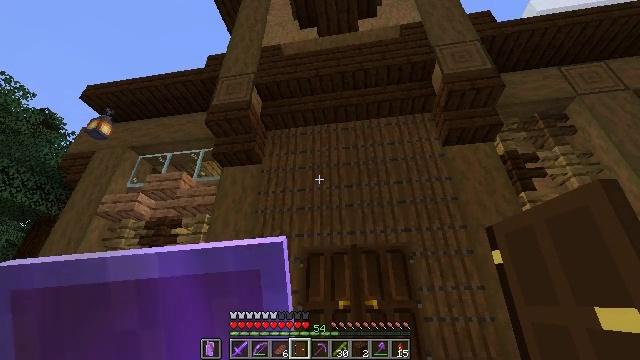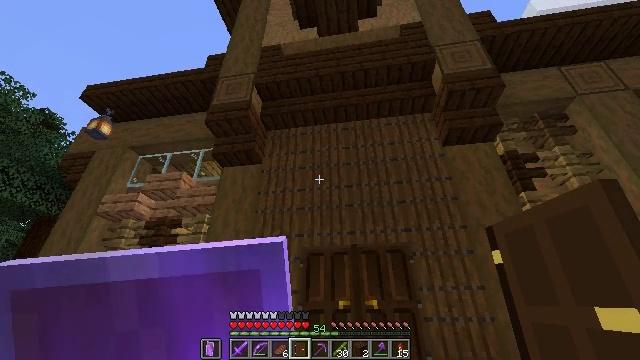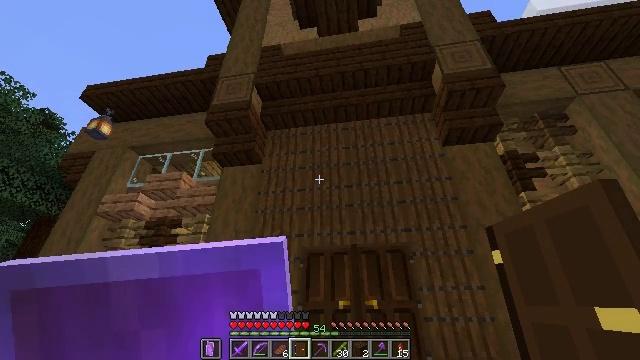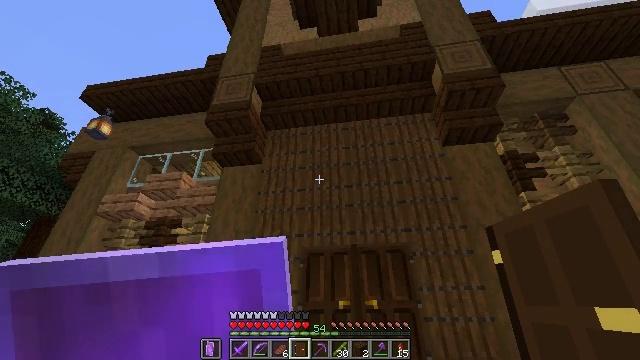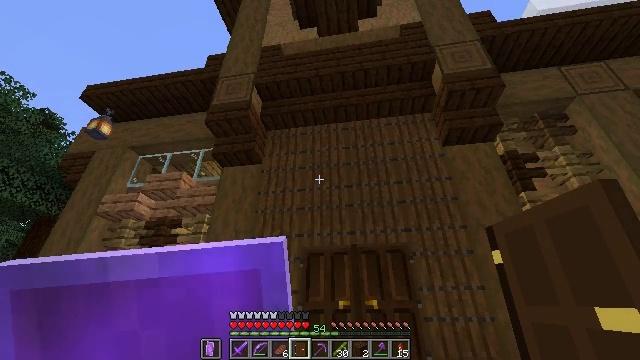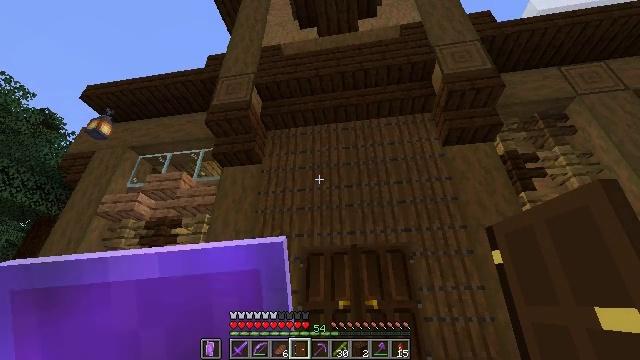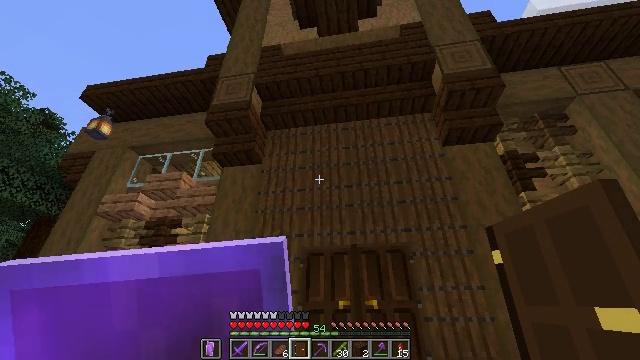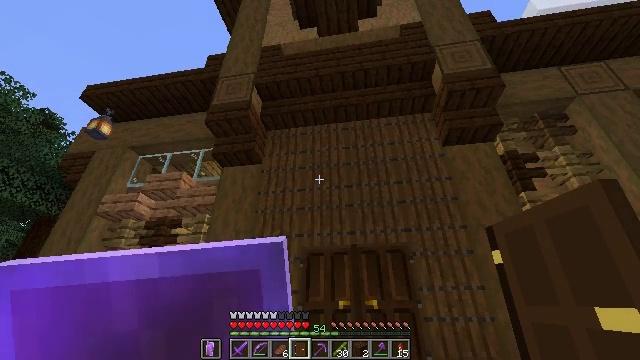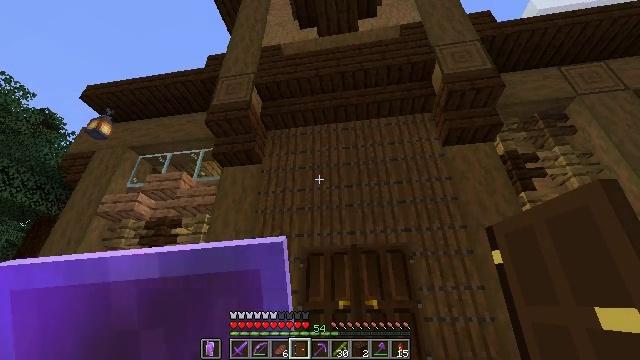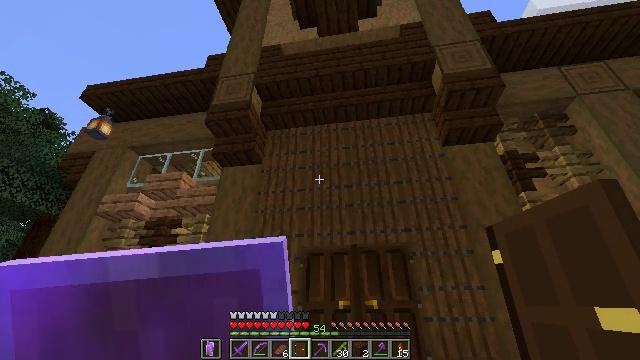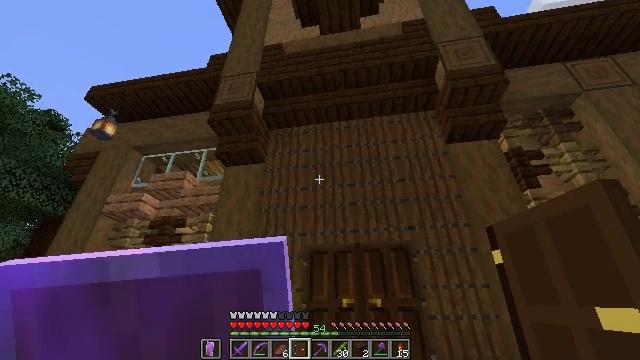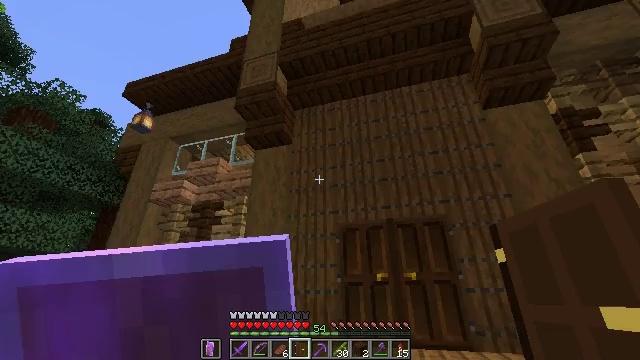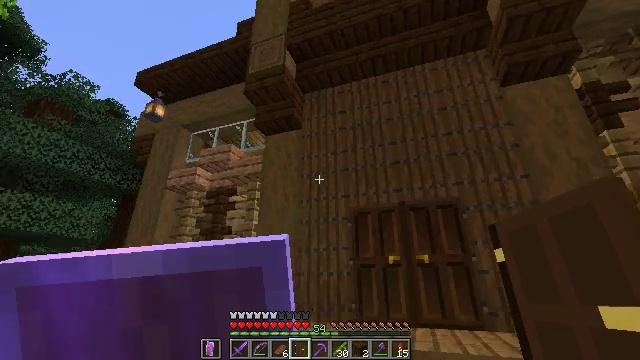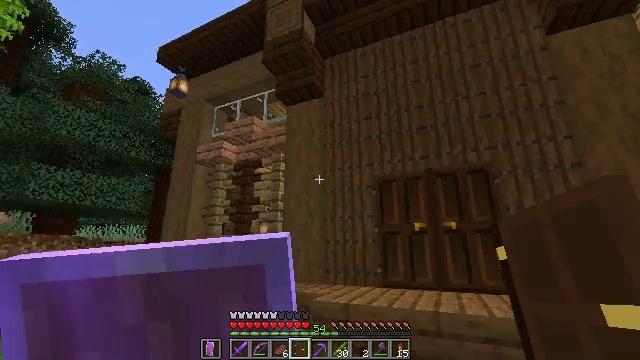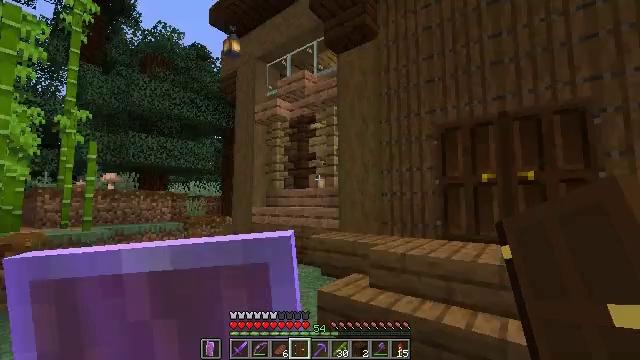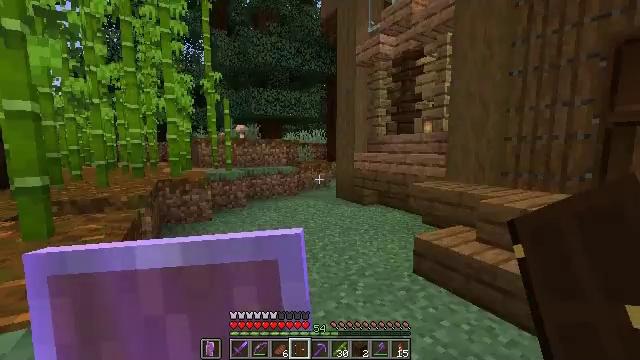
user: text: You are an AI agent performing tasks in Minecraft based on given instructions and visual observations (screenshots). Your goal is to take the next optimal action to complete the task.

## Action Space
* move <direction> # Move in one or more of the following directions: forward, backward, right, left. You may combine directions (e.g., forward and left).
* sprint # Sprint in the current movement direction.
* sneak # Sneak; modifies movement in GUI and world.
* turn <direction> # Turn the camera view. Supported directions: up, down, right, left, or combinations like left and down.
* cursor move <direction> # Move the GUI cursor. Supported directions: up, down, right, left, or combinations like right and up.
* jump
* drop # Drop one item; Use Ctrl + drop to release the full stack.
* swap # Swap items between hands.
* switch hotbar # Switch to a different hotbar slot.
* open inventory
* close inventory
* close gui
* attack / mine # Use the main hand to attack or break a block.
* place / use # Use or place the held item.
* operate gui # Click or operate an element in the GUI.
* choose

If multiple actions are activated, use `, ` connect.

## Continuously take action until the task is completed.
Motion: motion action
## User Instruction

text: Take spruce planks to craft a spruce pressure plate.
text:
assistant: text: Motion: no_op
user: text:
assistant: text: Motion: no_op
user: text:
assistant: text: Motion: no_op
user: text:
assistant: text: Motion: no_op
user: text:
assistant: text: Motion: no_op
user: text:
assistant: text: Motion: no_op
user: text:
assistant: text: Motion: no_op
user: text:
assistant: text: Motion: no_op
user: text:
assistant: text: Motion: no_op
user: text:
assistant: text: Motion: no_op
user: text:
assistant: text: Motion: turn left and down
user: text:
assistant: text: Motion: turn left and down
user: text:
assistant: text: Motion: turn left and down
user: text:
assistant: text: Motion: move right, turn left and down
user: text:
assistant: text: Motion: move right, turn left and down
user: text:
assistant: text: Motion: move right, turn left and down
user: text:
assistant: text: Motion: move right, turn left and down
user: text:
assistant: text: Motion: move right, turn left
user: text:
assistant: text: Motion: move right, turn left
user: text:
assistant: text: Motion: move right, turn left
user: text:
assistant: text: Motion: move right, turn left and up
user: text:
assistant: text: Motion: turn left and up
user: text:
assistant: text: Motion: turn left and up
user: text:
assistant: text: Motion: turn left and up
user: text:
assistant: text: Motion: turn left and up
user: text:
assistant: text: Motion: turn left and up
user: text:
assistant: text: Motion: move back, turn left
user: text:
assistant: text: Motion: move back
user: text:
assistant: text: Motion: move back, turn up
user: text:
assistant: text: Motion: move back, turn right and up